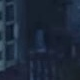
Vehicle type: Car